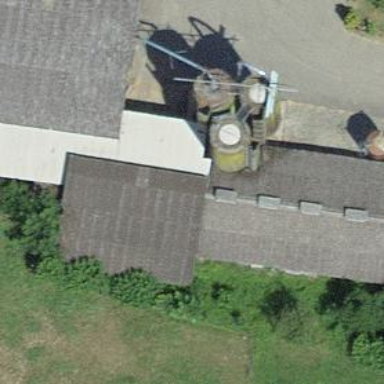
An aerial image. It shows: Silo.